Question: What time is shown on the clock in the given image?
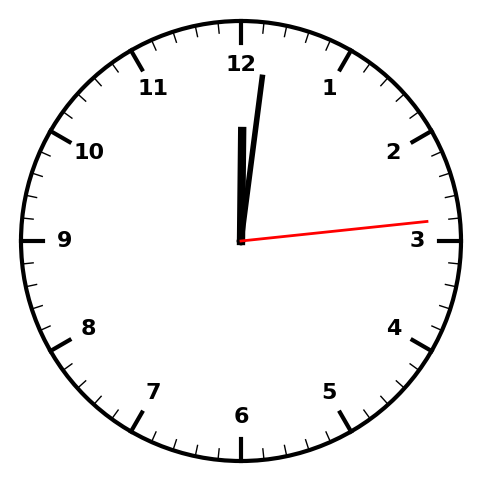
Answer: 12:01:14